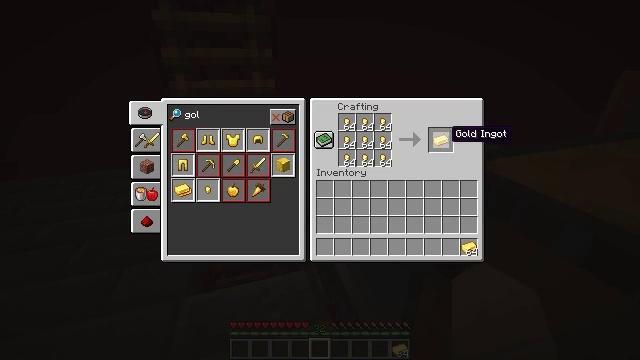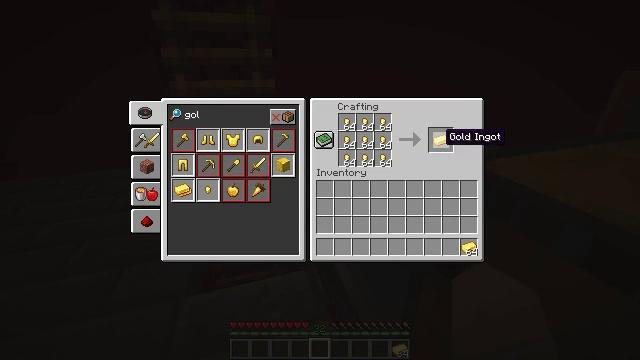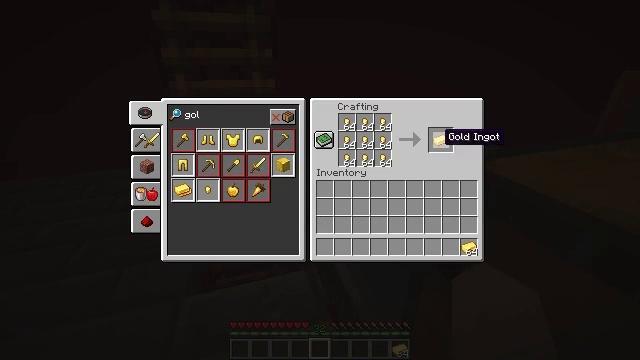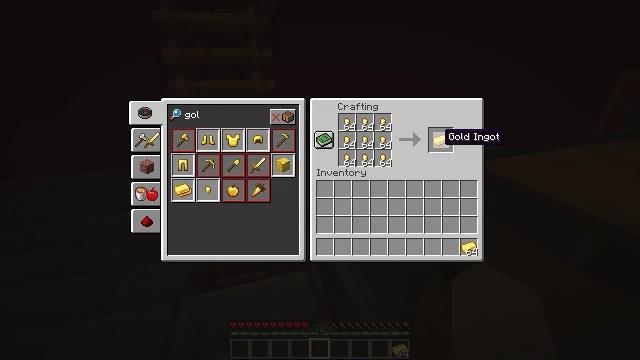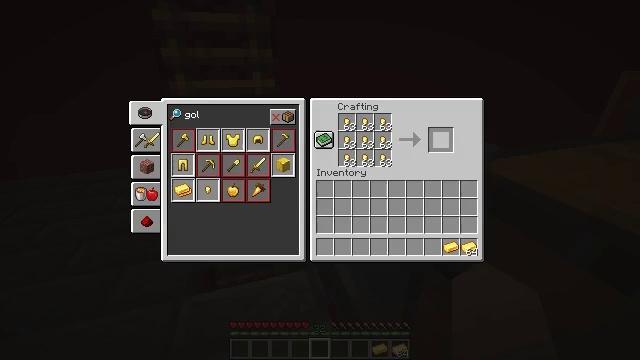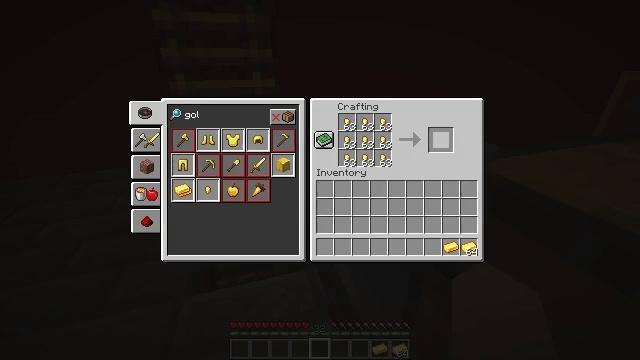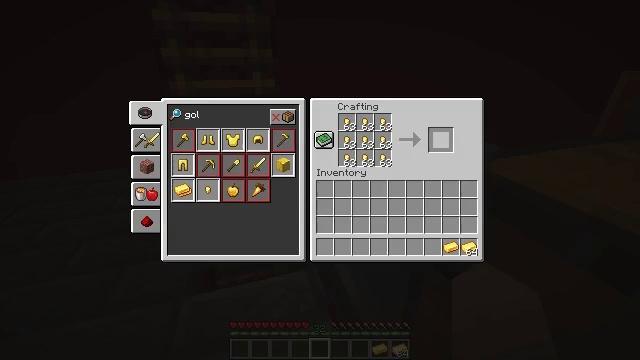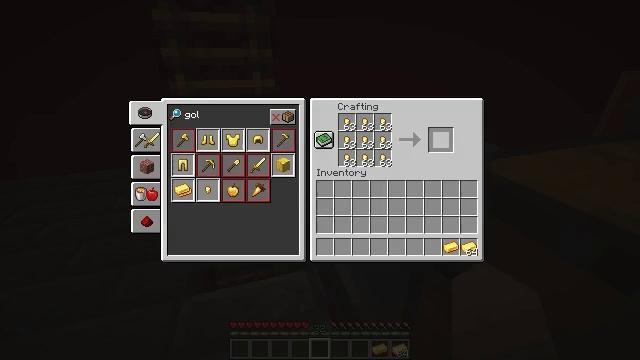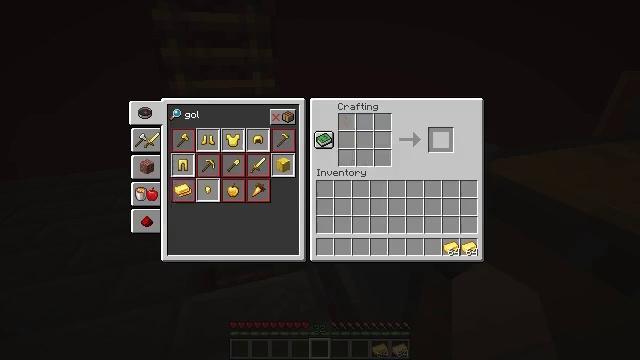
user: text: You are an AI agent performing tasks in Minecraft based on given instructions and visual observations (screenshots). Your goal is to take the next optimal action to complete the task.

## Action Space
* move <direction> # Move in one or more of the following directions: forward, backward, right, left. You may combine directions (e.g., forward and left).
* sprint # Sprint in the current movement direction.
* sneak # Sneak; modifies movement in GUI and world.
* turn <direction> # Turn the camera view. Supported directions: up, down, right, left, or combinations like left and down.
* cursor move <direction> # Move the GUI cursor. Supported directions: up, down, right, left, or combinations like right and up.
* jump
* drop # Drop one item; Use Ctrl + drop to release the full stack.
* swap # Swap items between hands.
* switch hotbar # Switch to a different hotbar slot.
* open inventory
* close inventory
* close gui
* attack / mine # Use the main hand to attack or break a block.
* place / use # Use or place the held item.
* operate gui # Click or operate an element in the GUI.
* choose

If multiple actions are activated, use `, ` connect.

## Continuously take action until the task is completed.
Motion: motion action
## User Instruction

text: Smelt gold ore into a gold ingot.
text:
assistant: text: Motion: sneak
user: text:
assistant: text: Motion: sneak
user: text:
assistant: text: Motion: sneak
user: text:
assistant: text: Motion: sneak, operate gui
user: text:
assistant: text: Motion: sneak, operate gui
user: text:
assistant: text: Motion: sneak, operate gui
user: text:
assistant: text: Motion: sneak
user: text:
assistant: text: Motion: sneak
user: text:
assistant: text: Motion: sneak